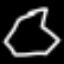
Label: octagon